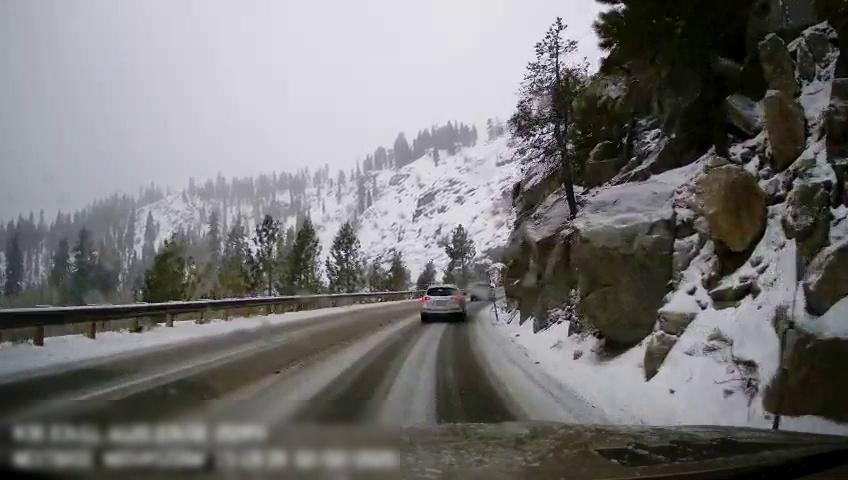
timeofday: Day
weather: Snowy
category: Drivable Space
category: Vehicles | Car
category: Vehicles | Car